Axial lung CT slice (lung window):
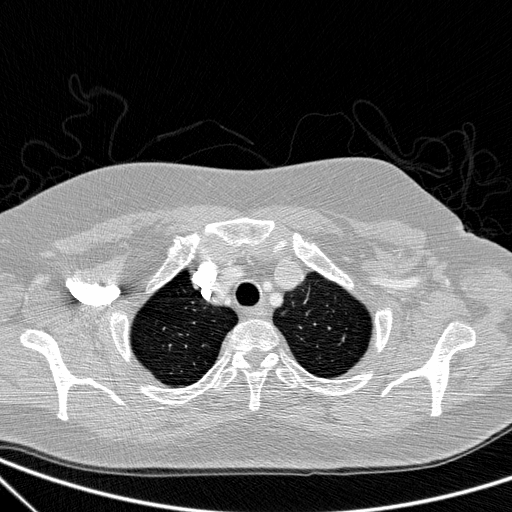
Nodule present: no